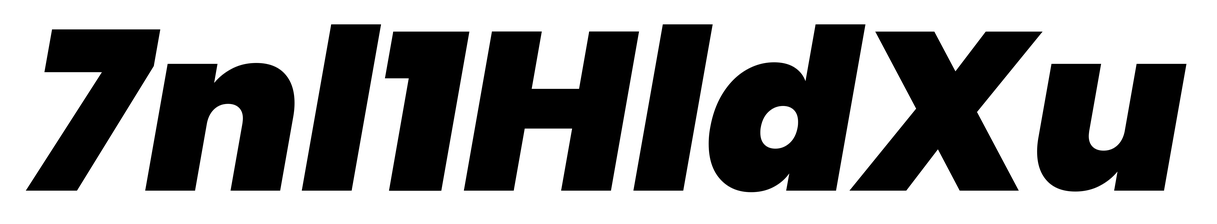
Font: Poppins-BlackItalic